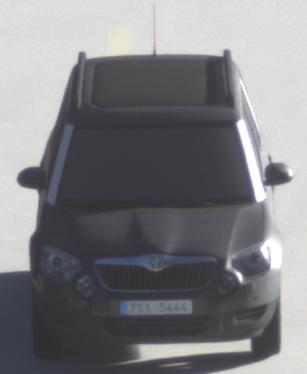
Make: Skoda
Model: Yeti 1.2 TSI
Detailed model: Yeti
Model produced from: 2009/11
Model produced until: 2011/10
Doors: 5
Color: gray
Road condition: dry road
Daytime: morning or afternoon
Contrast: medium contrast